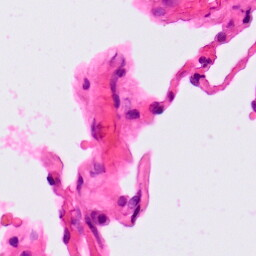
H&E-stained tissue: Lung